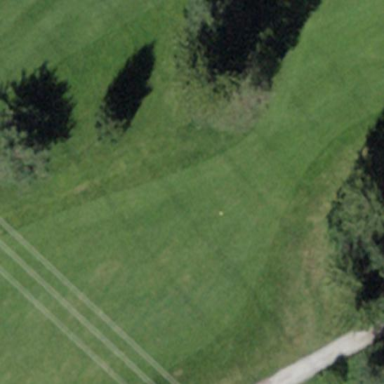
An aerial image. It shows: Grassy area designated as golf fairway.